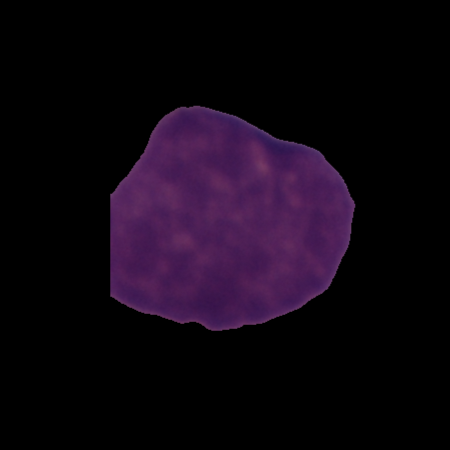
Label: cancer